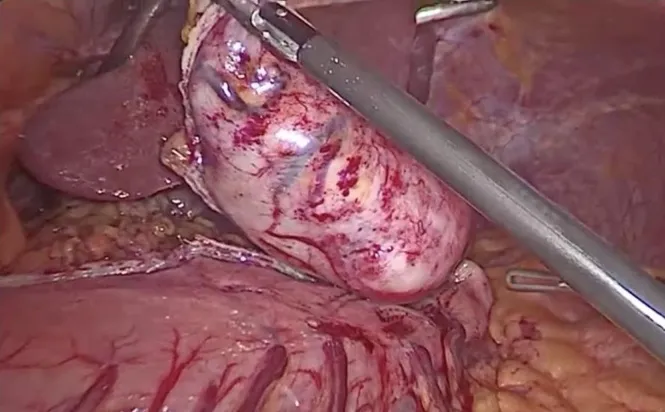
Complete separation of the Schwannoma from the normal stomach.
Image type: medical_photograph (other_medical_photograph)